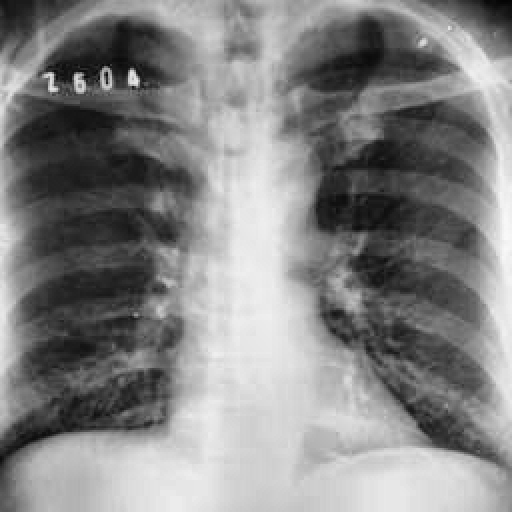
Finding: TUBERCULOSIS